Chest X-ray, PA view. Patient: 28 years old, sex F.
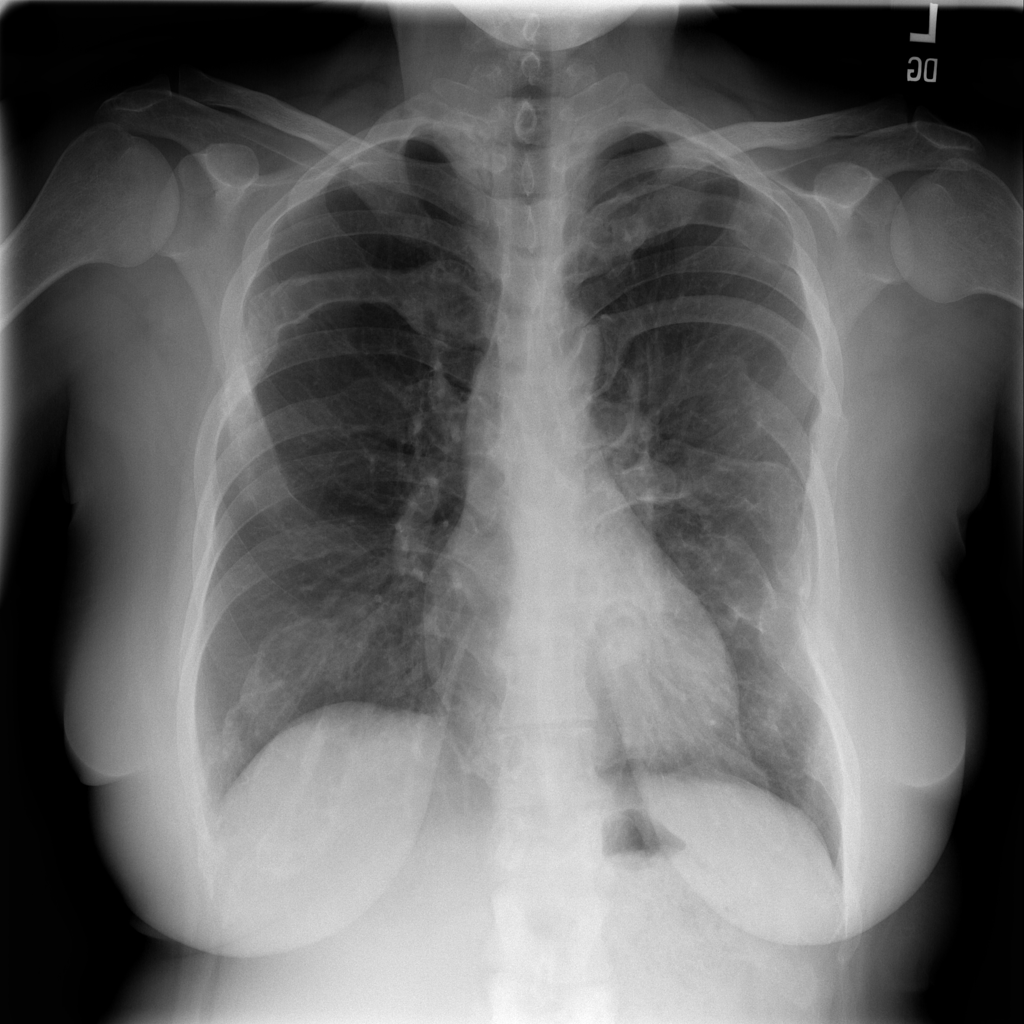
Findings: No Finding